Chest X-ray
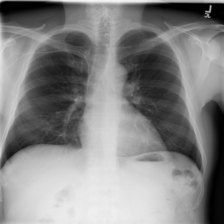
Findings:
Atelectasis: negative
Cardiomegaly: negative
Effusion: negative
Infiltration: positive
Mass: negative
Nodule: negative
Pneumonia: negative
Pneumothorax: negative
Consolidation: negative
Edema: negative
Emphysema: negative
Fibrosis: negative
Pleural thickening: negative
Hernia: negative